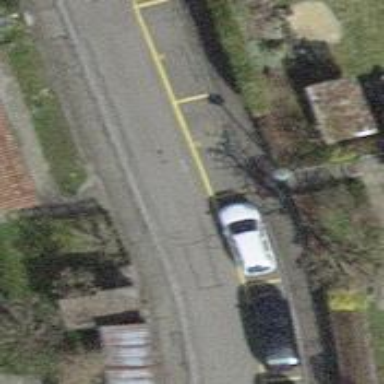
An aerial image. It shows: Set of steps on the road.